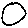
Label: circle